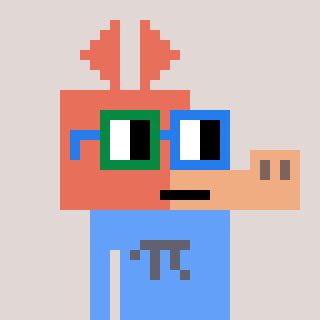
a pixel art character with square green and blue glasses, a aardvark-shaped head and a blue-colored body on a warm background